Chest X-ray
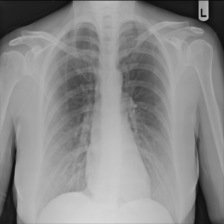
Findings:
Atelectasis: negative
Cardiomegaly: negative
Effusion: negative
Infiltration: negative
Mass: negative
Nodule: negative
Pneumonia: negative
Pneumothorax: negative
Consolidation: negative
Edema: negative
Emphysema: negative
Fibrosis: negative
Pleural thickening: negative
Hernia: negative